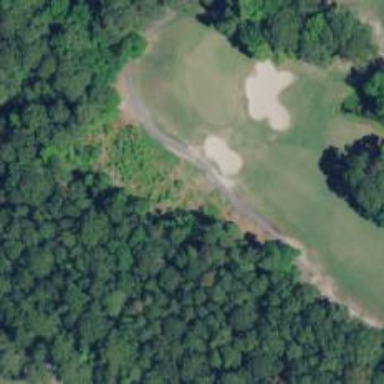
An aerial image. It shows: Golf cartpath that is also road path.